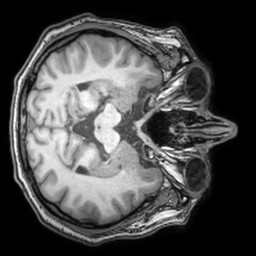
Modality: T1w
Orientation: axial
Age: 35
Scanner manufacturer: philips
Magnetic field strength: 3 T
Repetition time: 0.007 s
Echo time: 0.003501 s